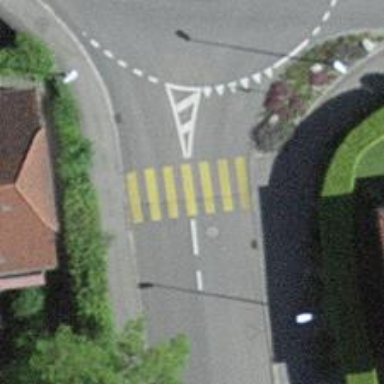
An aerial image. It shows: Zebra crossing on the road.